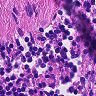
Metastatic tissue present: no